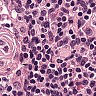
Metastatic tissue present: no